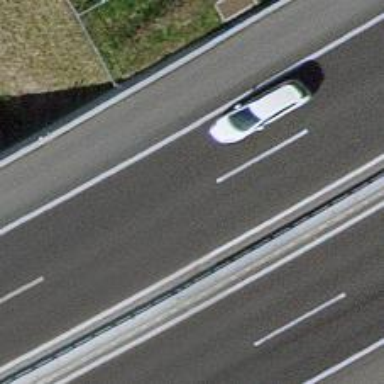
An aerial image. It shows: Motorway.